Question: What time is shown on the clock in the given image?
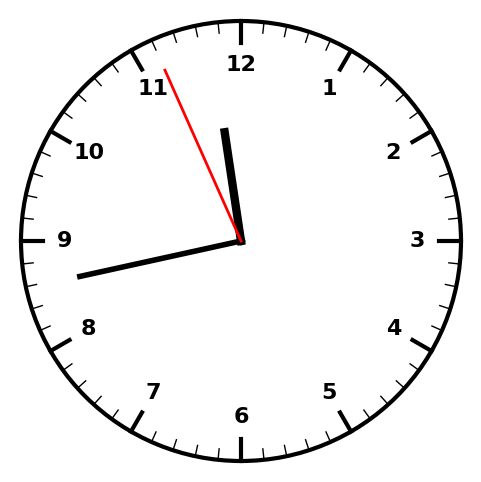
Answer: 11:42:56